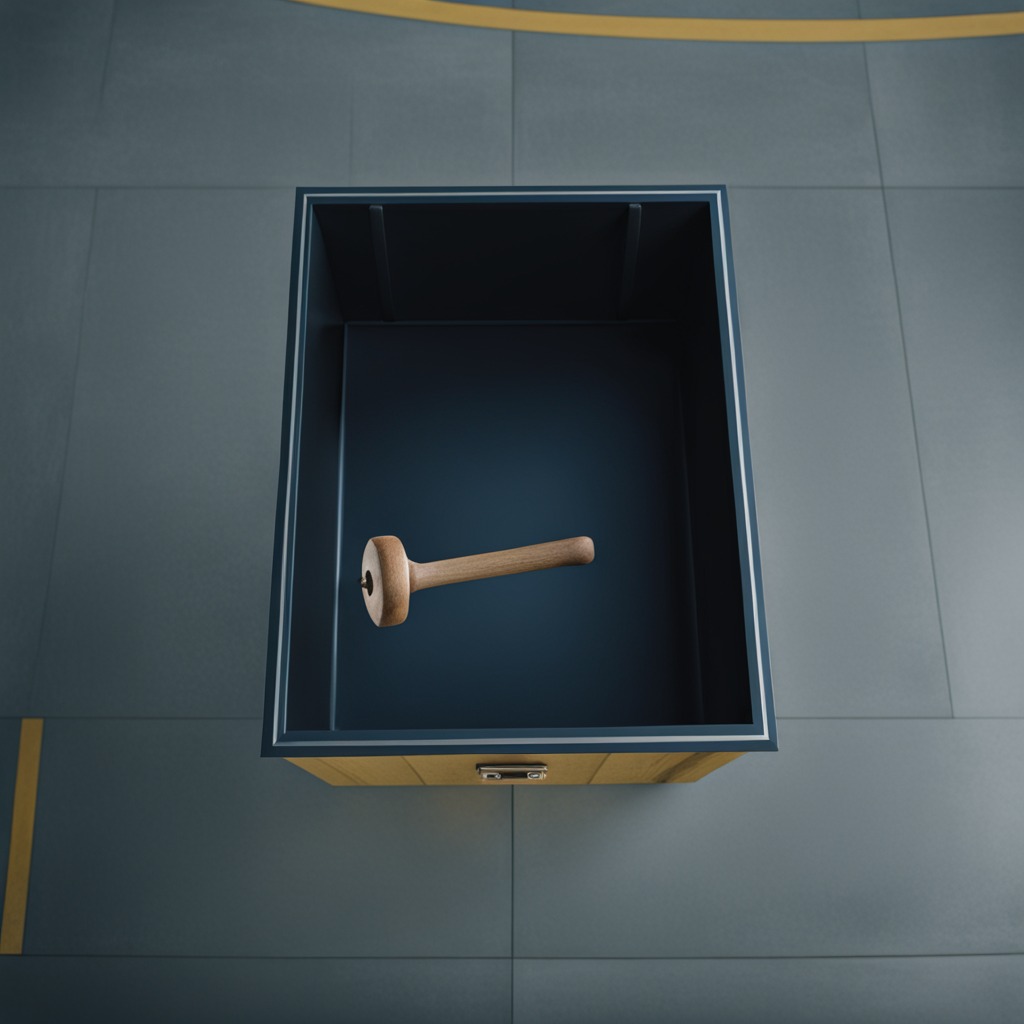
A hammer lying on a toolbox surface in an airplane hangar workshop 8K